Interaction volume radius: 10 \u00c5
Interaction volume height: 40 \u00c5
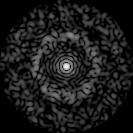
Disorder parameter: 0.854